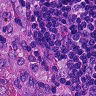
Metastatic tissue present: no